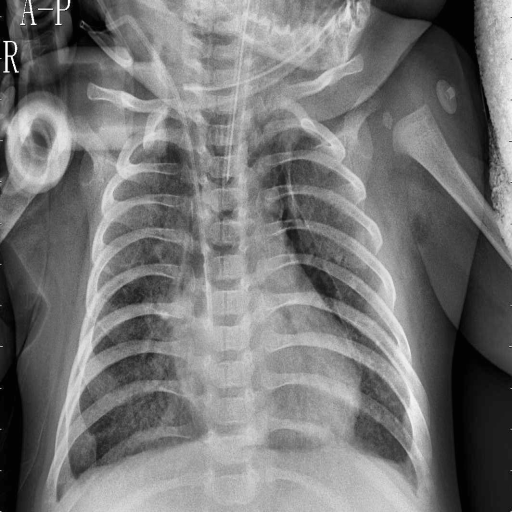
Finding: PNEUMONIA